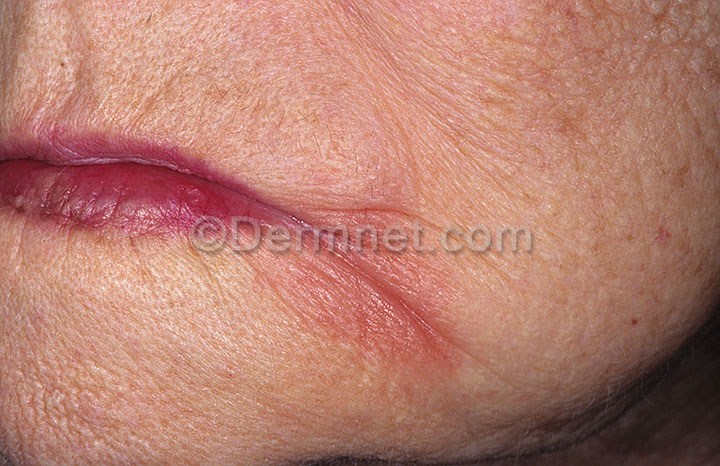
Disease: Tinea Ringworm Candidiasis and other Fungal Infections